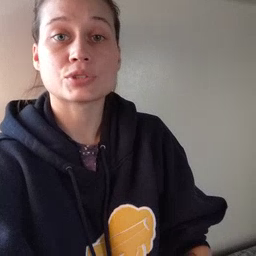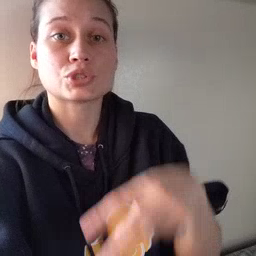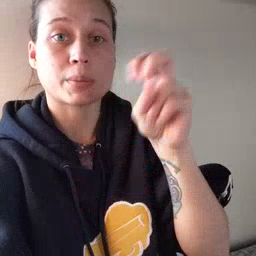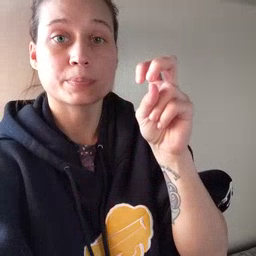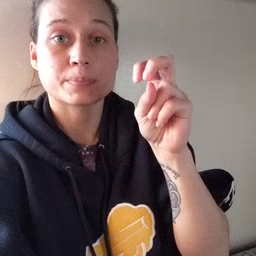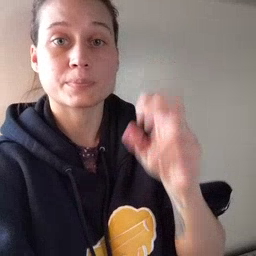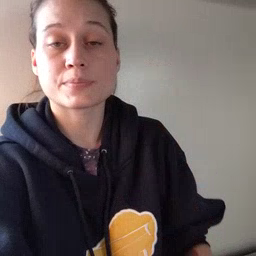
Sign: jump